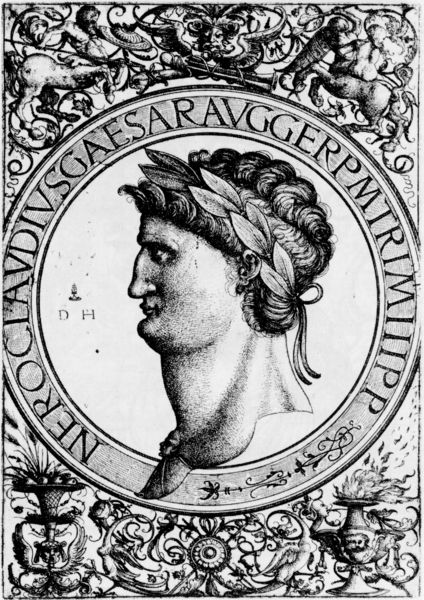
Titel: Bildnis des Nero
Künstler: Daniel Hopfer
Institution: (Seriendruck)
Schlagwörter: blätter, feuer, kopf, mann, blumen, frisur, grau, nase, ohr, profil, schwarz, weiss, zeichen, zeichnung, blick, tiere, ornament, schleife, mensch, rahmen, bild, bildnis, hals, herr, portrait, porträt, signatur, haare, kinn, locken, renaissance, kreis, pferd, pferde, reiter, rund, ranken, schrift, grafik, nacken, figuren, kaiser, lanze, inschrift, ornamente, verzierung, gefäß, antike, medaillon, druck, monogramm, stich, titel, text, herrscher, kranz, lorbeer, lorbeerkranz, ritter, rom, ranke, römer, schnörkel, medallion, antik, zentaur, krieger, medaille, herrscherporträt, gedenken, mittelfeld, sieger, herrscherportrait, herscher, römisch, münze, latein, gedenktafel, caesar, umschrift, nero, imperator, schrifft, claudius, olivenzweig, profilbild, titulatur, loorbeerkranz, kaiserportrait, stiernacken, titelumschrift, römischer kaiser, dicker hals, kaiserbildnis, dh, klaudius, poträ